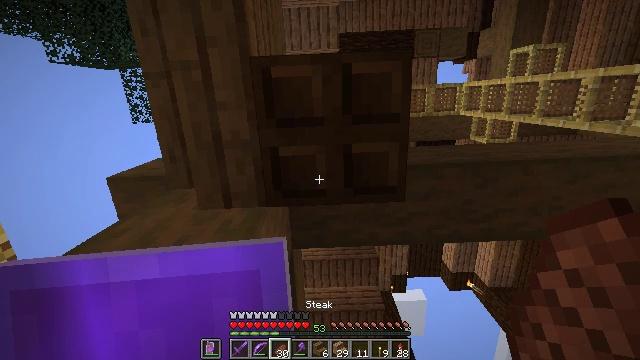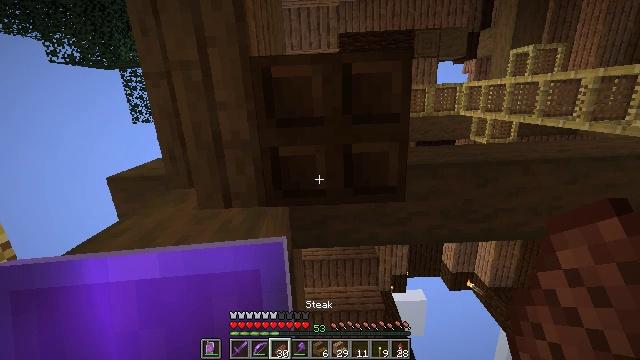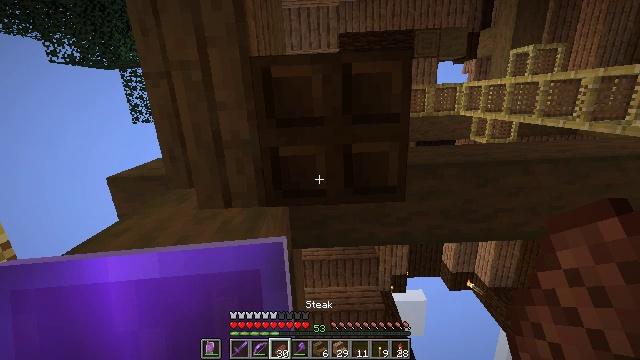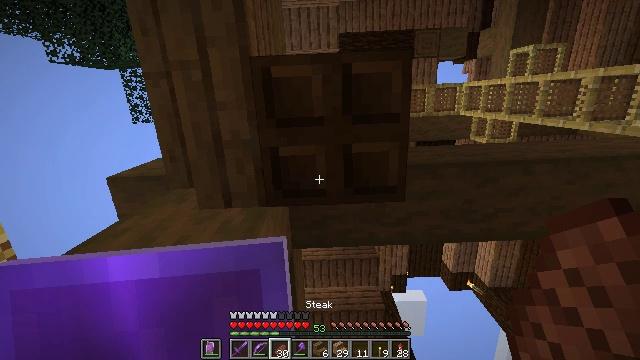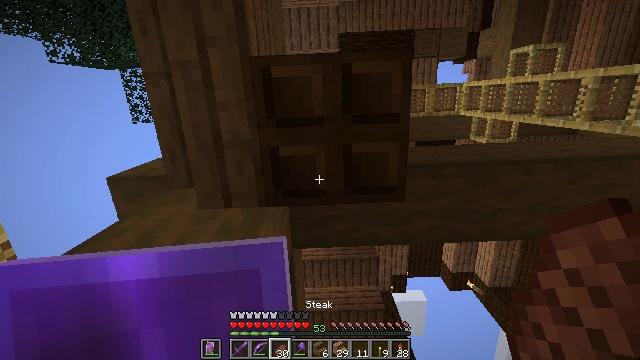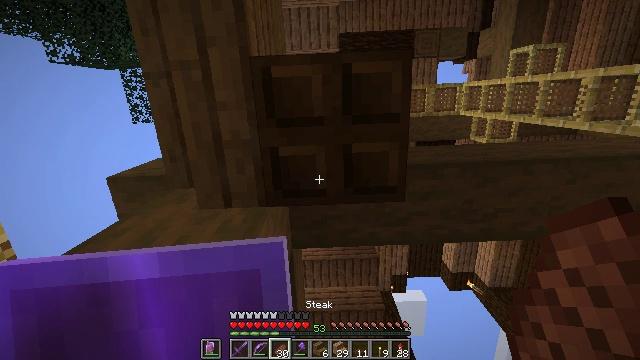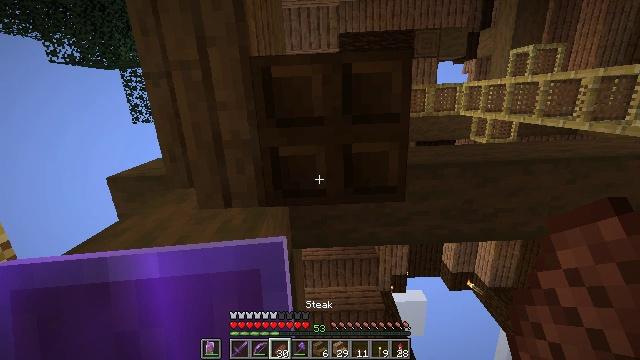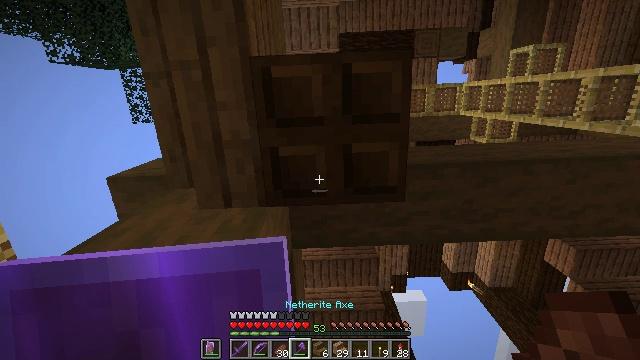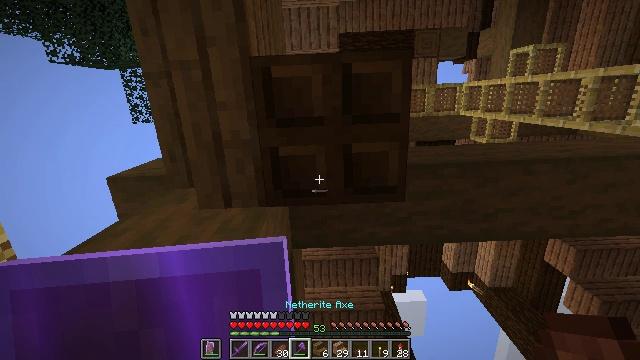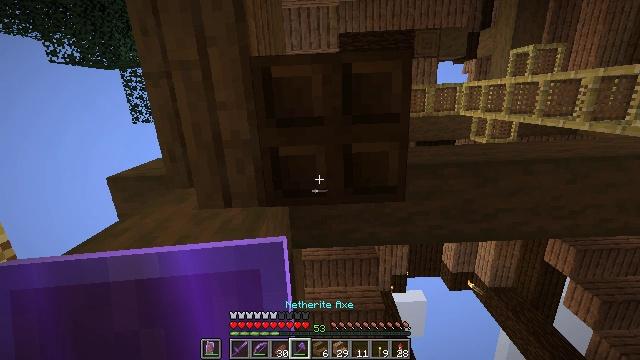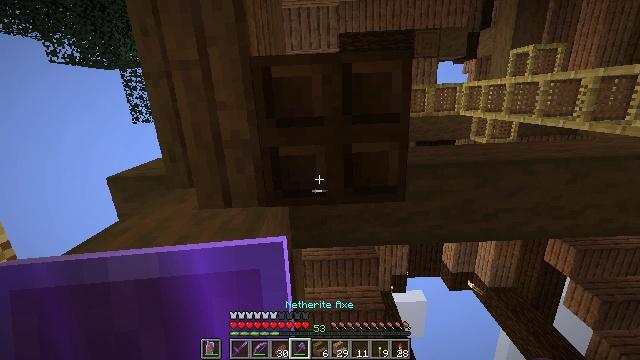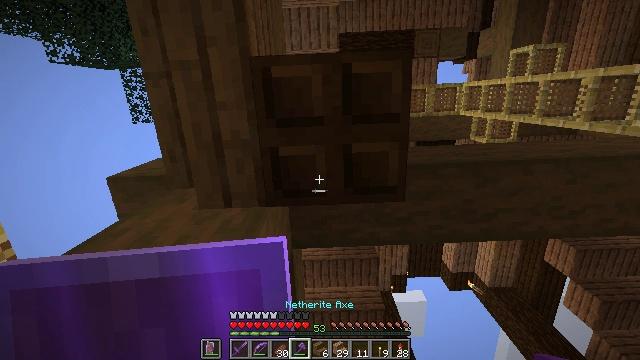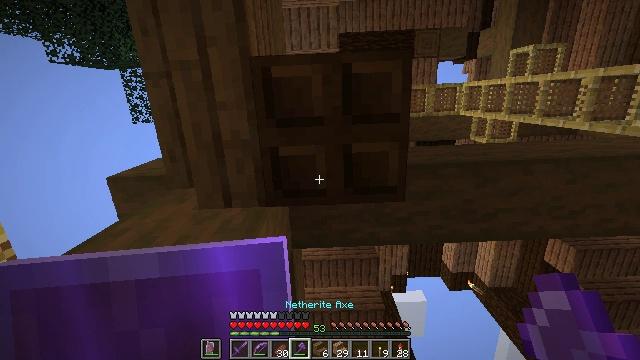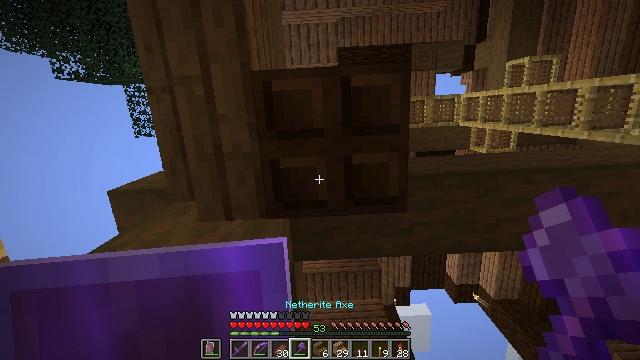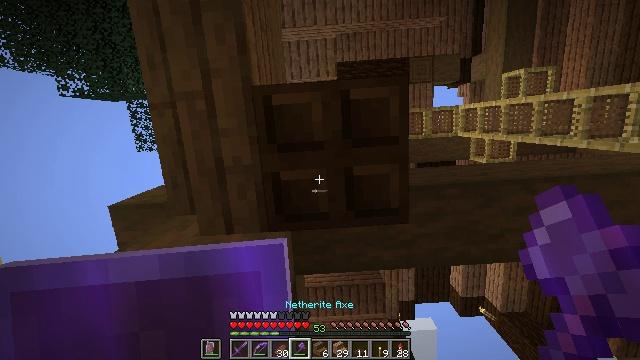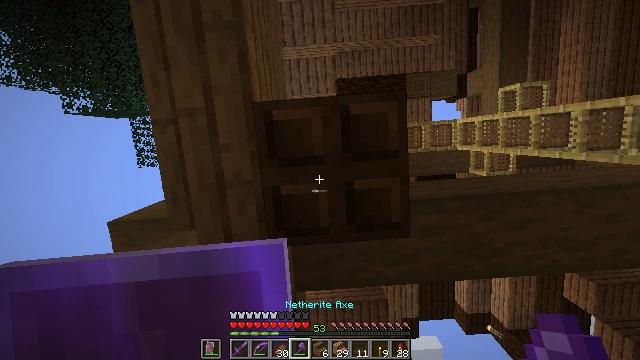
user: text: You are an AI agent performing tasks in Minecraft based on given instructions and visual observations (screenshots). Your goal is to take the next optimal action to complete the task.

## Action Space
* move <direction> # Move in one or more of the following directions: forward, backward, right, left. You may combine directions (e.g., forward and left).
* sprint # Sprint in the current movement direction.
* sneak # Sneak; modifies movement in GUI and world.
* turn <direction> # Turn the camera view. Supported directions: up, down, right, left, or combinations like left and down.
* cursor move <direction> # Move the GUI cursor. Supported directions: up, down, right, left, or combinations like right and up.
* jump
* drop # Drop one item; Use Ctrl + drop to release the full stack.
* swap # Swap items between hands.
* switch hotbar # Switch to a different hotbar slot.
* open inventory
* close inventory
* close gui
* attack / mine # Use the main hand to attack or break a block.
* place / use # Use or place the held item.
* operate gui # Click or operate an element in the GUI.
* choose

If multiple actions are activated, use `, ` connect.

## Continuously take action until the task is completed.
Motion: motion action
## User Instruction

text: Mine the dark oak trapdoor.
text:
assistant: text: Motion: sneak
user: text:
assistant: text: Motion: sneak
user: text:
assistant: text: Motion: sneak
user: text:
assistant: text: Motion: sneak
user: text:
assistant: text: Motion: sneak
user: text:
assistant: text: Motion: sneak
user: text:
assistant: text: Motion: sneak
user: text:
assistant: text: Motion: sneak
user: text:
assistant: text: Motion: sneak
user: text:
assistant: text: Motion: sneak
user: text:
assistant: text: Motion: sneak
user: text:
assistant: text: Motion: sneak
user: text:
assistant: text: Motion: sneak, turn up
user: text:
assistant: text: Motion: sneak, turn up
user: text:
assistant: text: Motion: sneak, turn up
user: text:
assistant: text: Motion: sneak
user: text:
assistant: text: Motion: sneak
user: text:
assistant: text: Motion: sneak
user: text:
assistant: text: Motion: sneak, attack / mine
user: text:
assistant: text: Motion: sneak, attack / mine
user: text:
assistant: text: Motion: sneak, attack / mine
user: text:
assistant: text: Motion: sneak, attack / mine
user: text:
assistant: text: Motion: sneak, attack / mine
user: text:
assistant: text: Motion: sneak, attack / mine
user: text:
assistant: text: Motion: sneak
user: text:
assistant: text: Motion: sneak
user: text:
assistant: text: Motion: sneak
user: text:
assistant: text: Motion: sneak
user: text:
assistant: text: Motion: sneak
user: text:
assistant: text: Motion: sneak